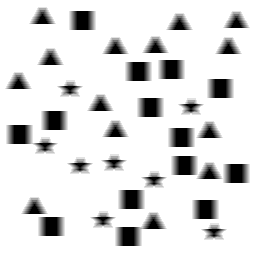
Squares: 14
Triangles: 14
Stars: 8
Total shapes: 36